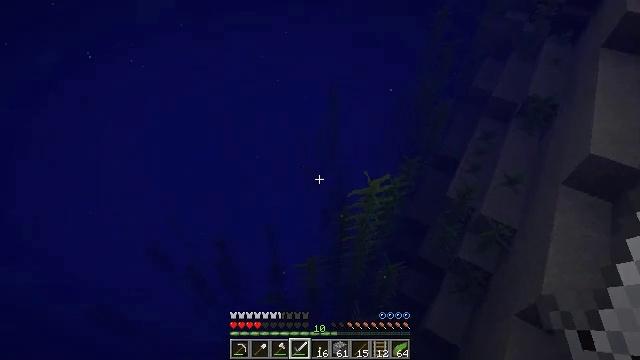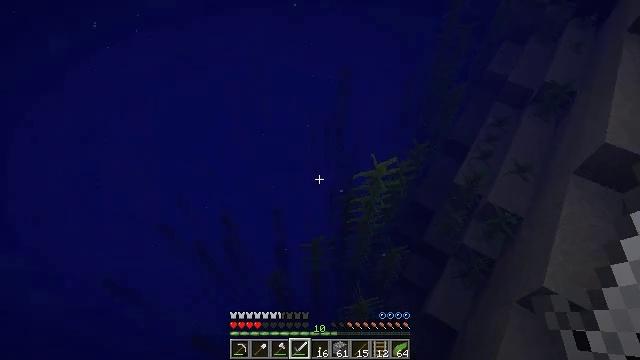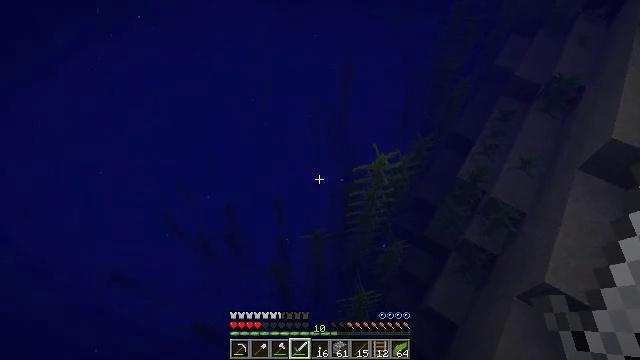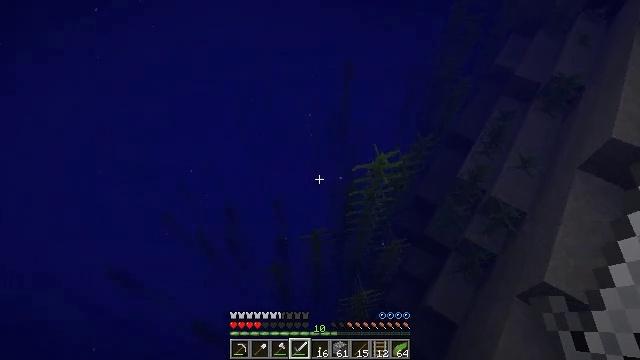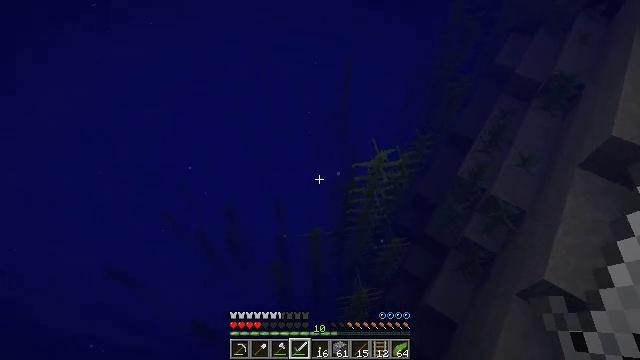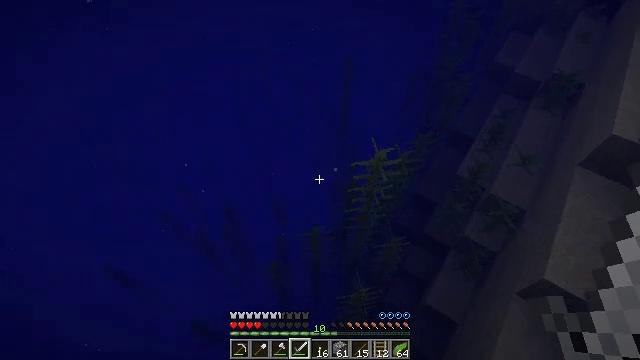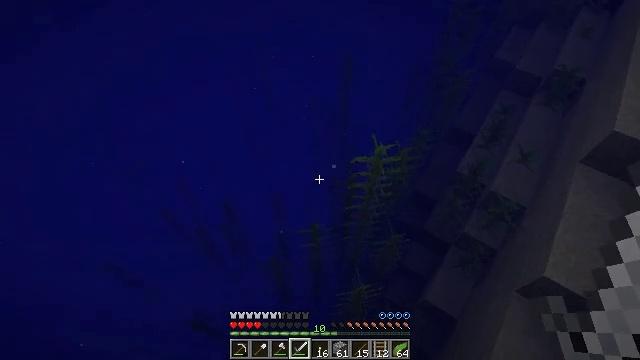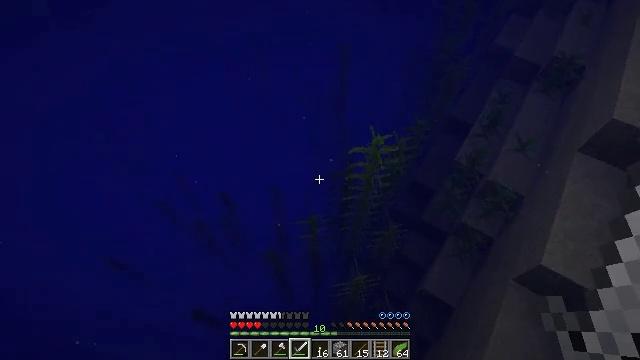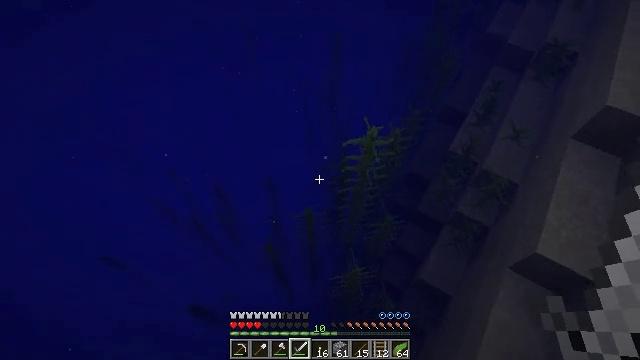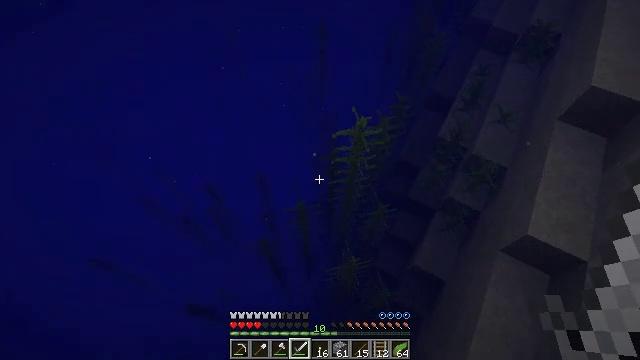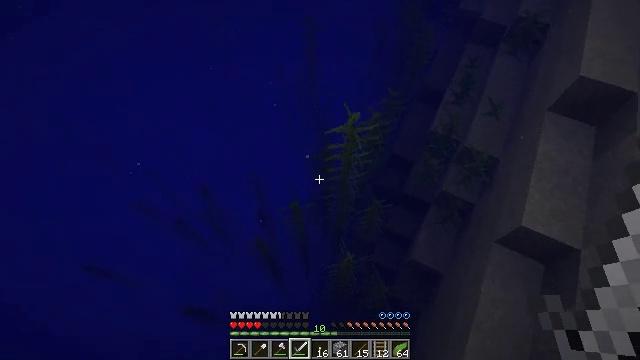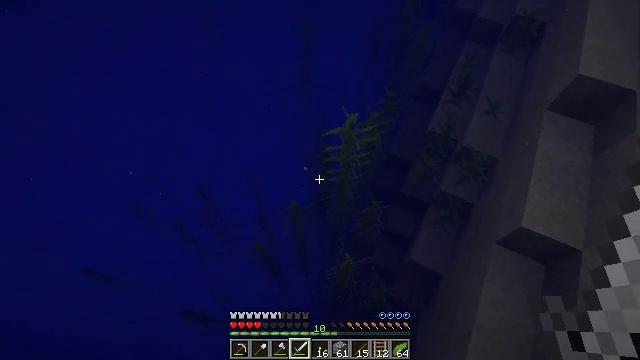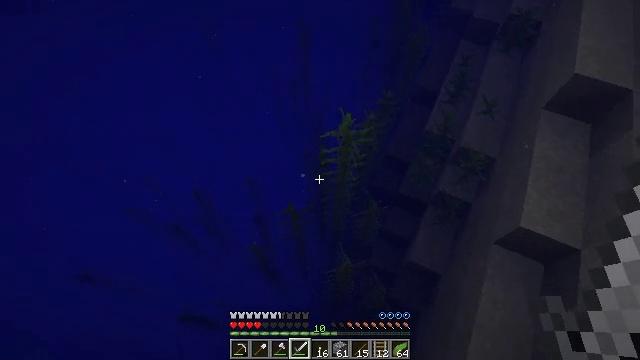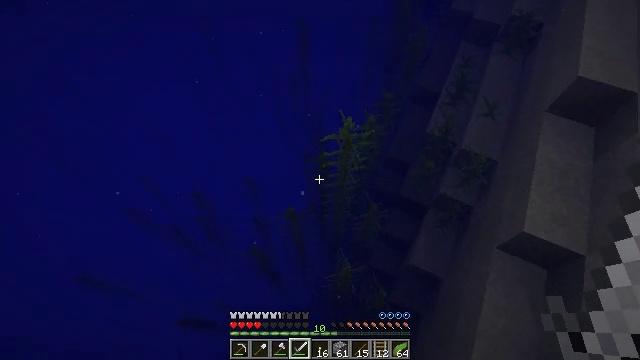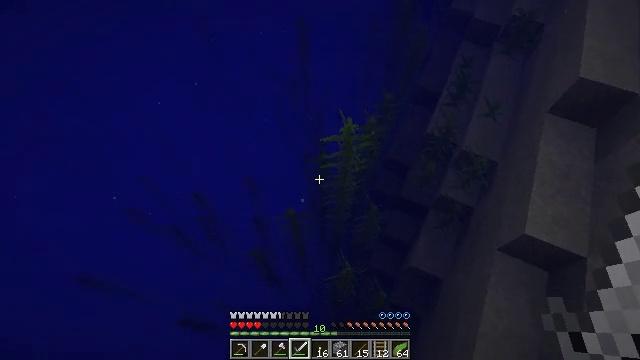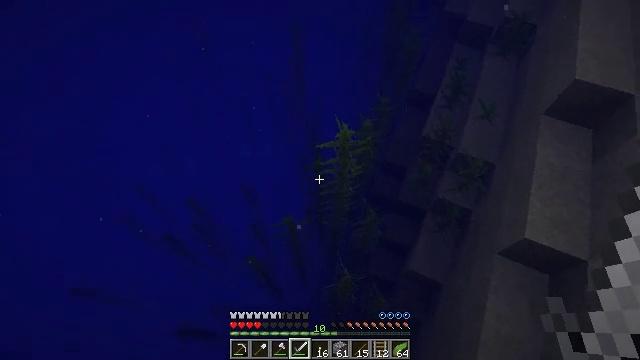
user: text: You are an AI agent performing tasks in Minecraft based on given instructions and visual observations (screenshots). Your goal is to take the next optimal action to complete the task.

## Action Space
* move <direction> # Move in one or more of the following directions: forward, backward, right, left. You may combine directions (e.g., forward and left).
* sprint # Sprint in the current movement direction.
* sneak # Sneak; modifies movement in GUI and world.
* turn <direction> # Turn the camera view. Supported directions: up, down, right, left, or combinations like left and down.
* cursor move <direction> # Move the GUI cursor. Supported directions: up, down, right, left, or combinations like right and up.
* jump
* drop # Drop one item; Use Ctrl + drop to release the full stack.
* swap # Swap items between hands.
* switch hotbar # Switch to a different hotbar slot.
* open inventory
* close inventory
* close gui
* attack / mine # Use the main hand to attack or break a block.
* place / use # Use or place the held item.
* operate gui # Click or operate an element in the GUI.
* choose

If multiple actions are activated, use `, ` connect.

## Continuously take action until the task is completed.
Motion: motion action
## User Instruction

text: Dive and mine the kelp.
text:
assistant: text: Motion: turn left and down
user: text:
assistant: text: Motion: turn left and down
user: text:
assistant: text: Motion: no_op
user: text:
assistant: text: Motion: no_op
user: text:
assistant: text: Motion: move forward
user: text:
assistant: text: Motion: move forward
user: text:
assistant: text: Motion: move forward, turn down
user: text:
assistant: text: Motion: move forward, turn right and down
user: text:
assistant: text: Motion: move forward, turn right and down
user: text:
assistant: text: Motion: move forward, turn right
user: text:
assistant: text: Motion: move forward
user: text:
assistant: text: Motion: move forward
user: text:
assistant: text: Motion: move forward
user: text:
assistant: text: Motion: move forward
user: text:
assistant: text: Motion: move forward, turn right
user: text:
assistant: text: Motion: move forward, turn right and up
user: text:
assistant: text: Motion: move forward
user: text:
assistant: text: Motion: move forward
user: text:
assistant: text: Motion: move forward, turn right and up
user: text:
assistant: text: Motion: move forward, turn right and up
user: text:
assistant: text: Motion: move forward, turn right and up
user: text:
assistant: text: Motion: move forward, turn right and up
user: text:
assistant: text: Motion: move forward, turn right and up
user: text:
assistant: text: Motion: move forward, turn up
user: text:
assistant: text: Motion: move forward, turn up
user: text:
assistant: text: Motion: move forward
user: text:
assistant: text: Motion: move forward
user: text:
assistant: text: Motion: move forward
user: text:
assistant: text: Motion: move forward
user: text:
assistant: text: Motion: move forward